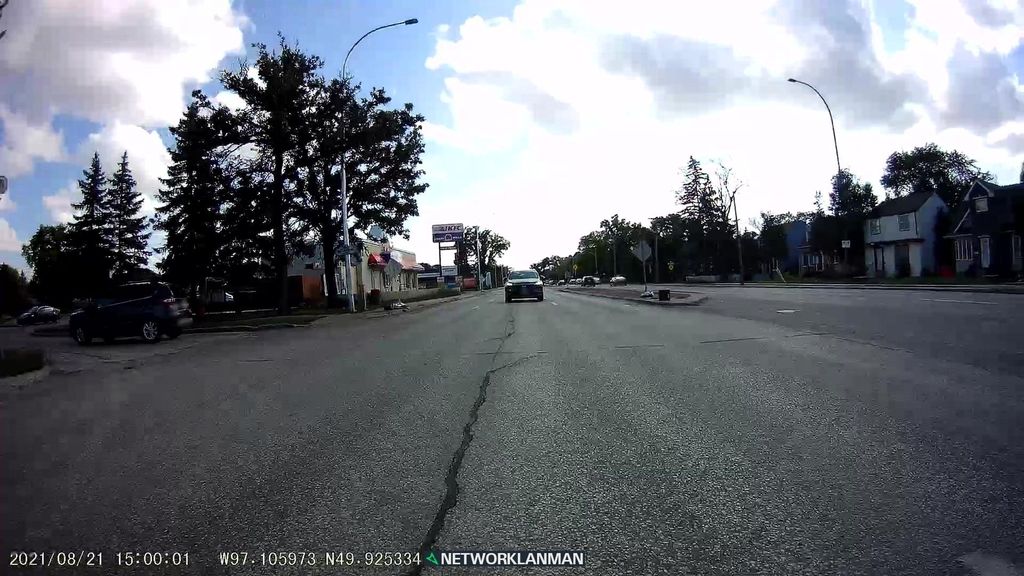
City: winnipeg